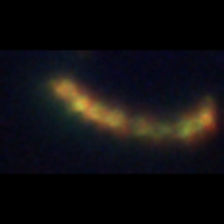
Taxon: Chaetoceros
Group: Diatoms